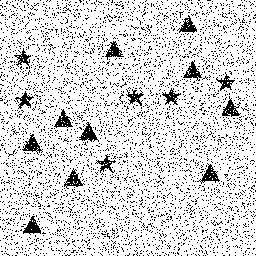
Squares: 0
Triangles: 10
Stars: 6
Total shapes: 16